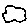
Label: cloud